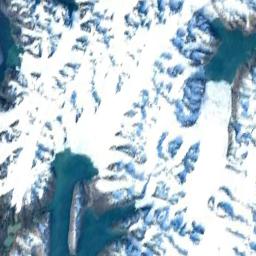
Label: snowberg